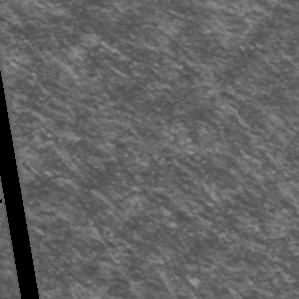
Label: frost